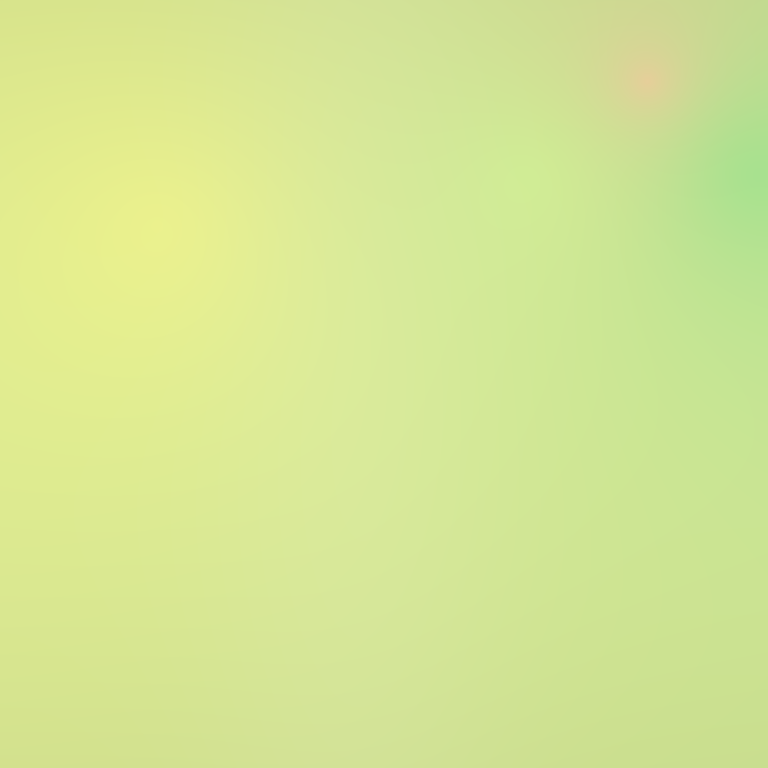
Abstract light effect, smooth gradient from soft yellow to gentle green, calm atmosphere, diffuse glow, no room, no furniture, no objects.